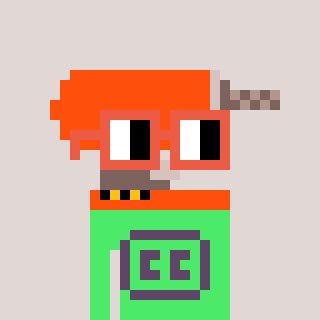
a pixel art character with square orange glasses, a drill-shaped head and a teal-colored body on a warm background